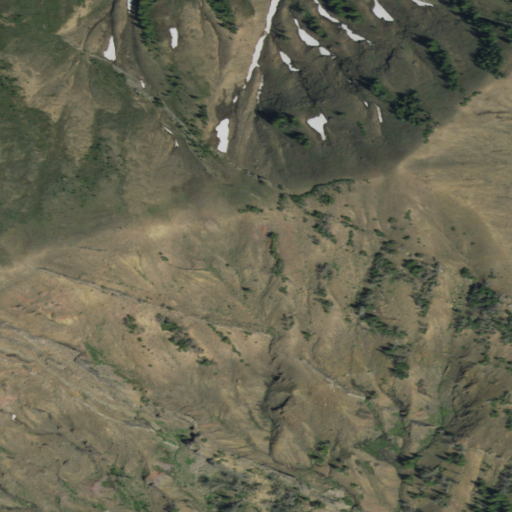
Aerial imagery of mountain in Wyoming named Lamar Mountain containing shrub, evergreen forest, barren land, and grassland